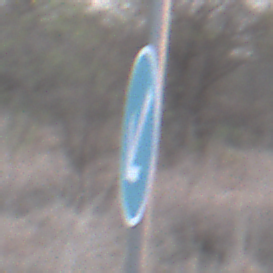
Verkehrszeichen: VorgeschriebeneVorbeifahrtLinks
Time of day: SunriseSunset
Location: Outdoor (Nature)
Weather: Clear
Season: NotSpecified
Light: Natural